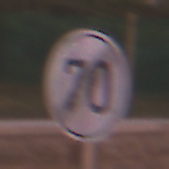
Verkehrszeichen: EndeGeschwindigkeit70
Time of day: SunriseSunset
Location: Outdoor (Urban)
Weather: PartlyCloudy
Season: NotSpecified
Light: Natural